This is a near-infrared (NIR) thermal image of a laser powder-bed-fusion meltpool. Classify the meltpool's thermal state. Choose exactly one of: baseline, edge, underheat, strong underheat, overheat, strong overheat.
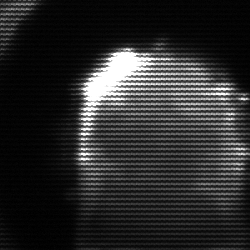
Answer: baseline